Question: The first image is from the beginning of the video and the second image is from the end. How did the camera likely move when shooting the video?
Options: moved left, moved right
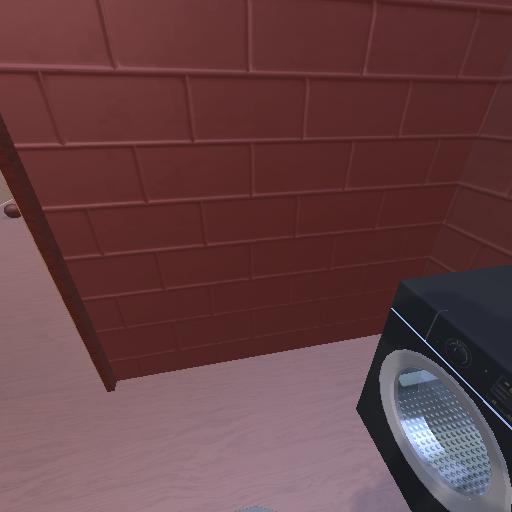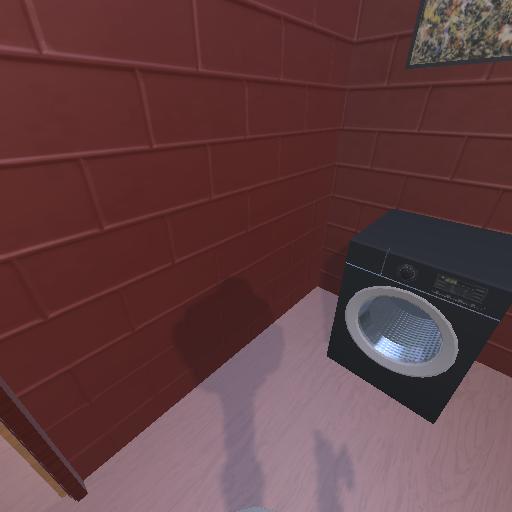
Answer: moved left